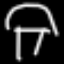
Label: mushroom